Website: walmart
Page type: address-validator
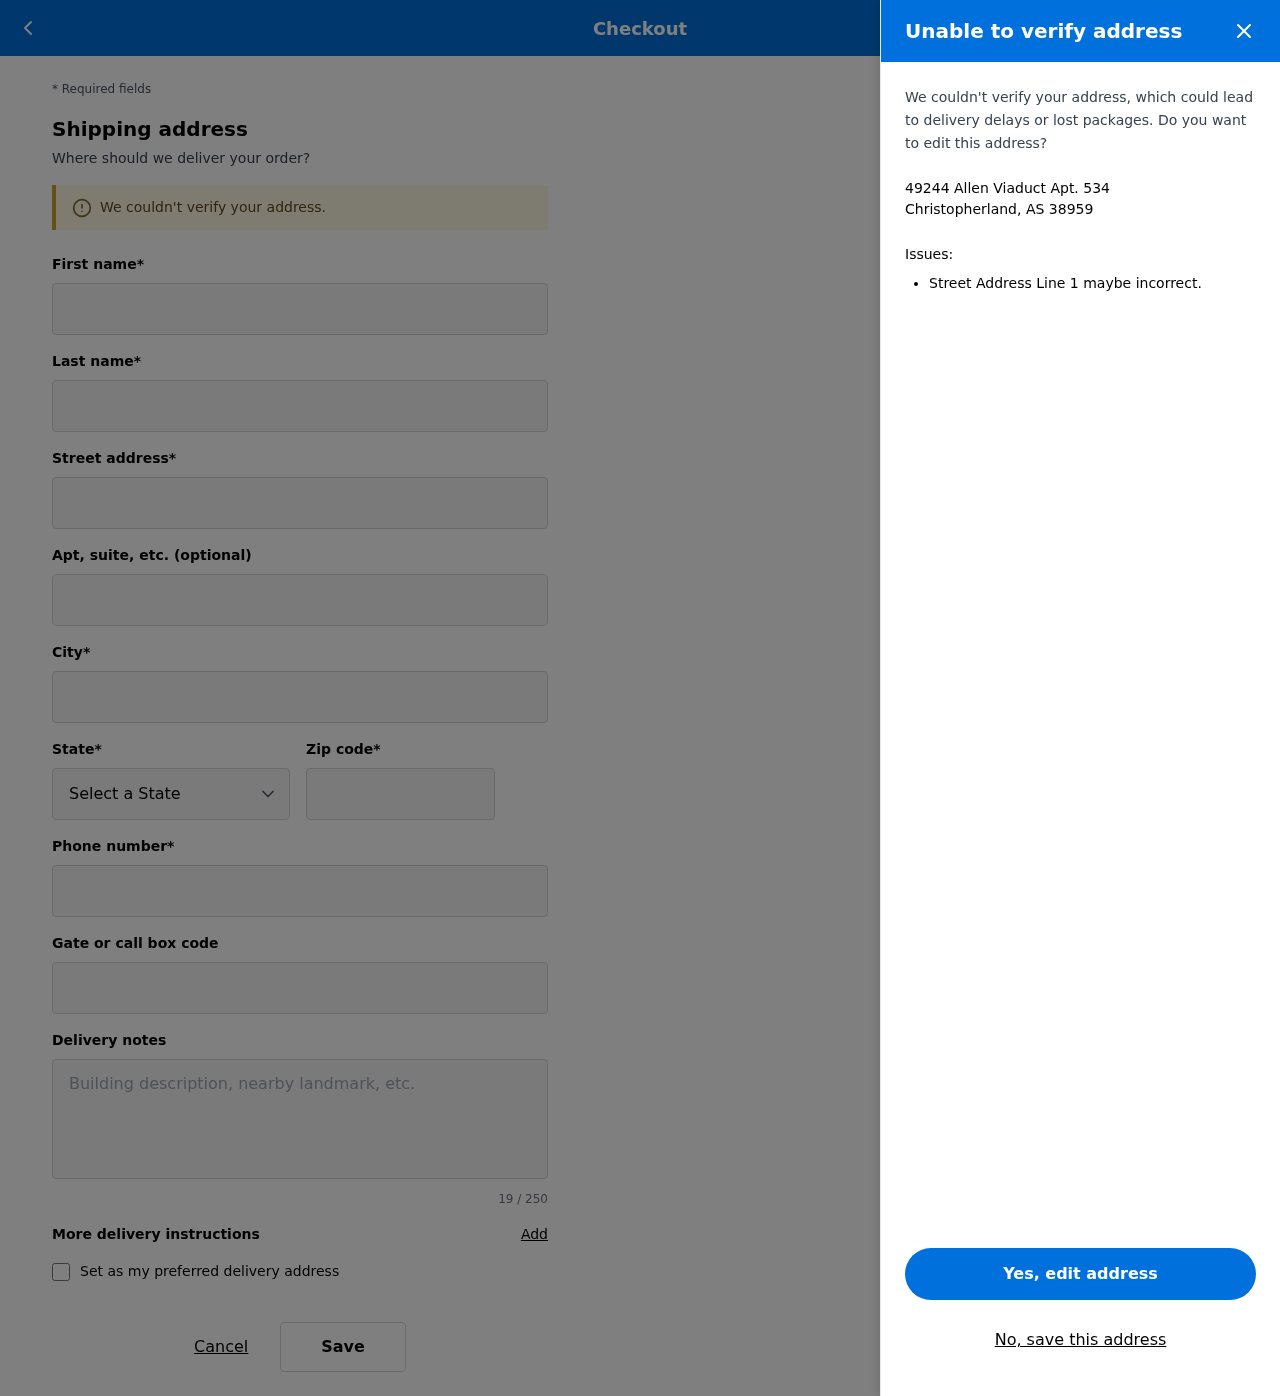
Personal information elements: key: PII_CITY_STATE_ZIP
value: Christopherland, AS 38959
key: PII_DELIVERY_INSTRUCTIONS
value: Leave at front door
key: PII_STATE_ABBR
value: AS
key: PII_STREET
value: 49244 Allen Viaduct Apt. 534
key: PII_FIRSTNAME
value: Michael
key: PII_LASTNAME
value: Sanchez
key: PII_STREET2
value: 39270 West Ville
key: PII_CITY
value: Christopherland
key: PII_POSTCODE
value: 38959
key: PII_PHONE
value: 9342189963
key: PII_SECURITY_CODE
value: FS12